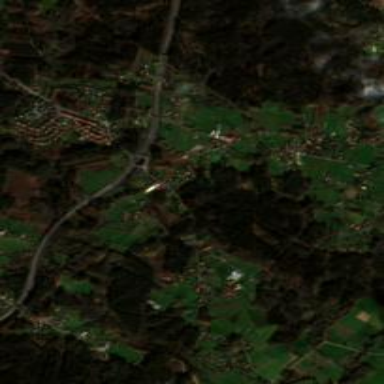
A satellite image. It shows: Small settlement known as hamlet.